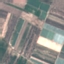
Land use / land cover class: PermanentCrop